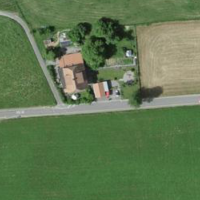
EUNIS habitat code: 24
Species observed at this site:
Plantago media